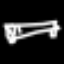
Label: bed